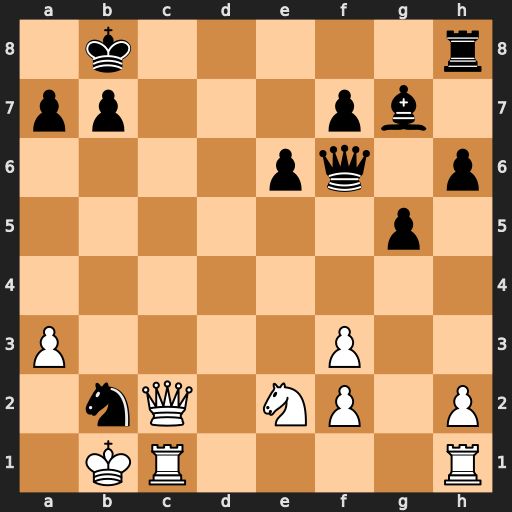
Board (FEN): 1k5r/pp3pb1/4pq1p/6p1/8/P4P2/1nQ1NP1P/1KR4R
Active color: w
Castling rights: -
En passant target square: -
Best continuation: Qc7+ Ka8 Qc8+ Rxc8 Rxc8#